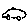
Label: car